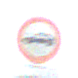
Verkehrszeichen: VerbotPersonenkraftwagen
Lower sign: ZeitangabenMitBeschraenkungAufWochentage1
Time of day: Midday
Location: Roofed (Beach)
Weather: Overcast
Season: NotSpecified
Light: Natural